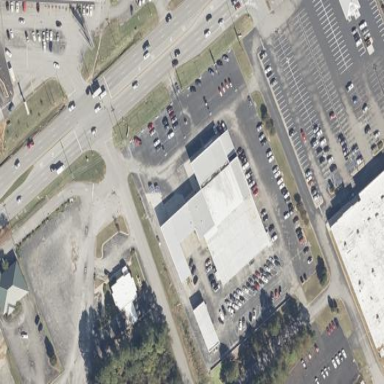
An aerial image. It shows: Car shop building.